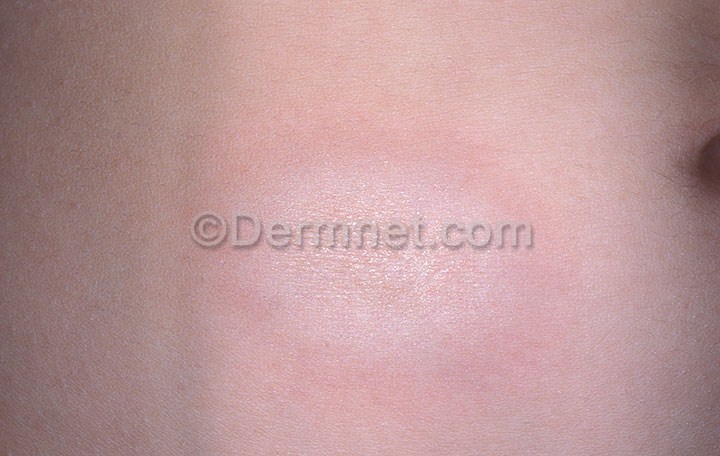
Disease: Lupus and other Connective Tissue diseases